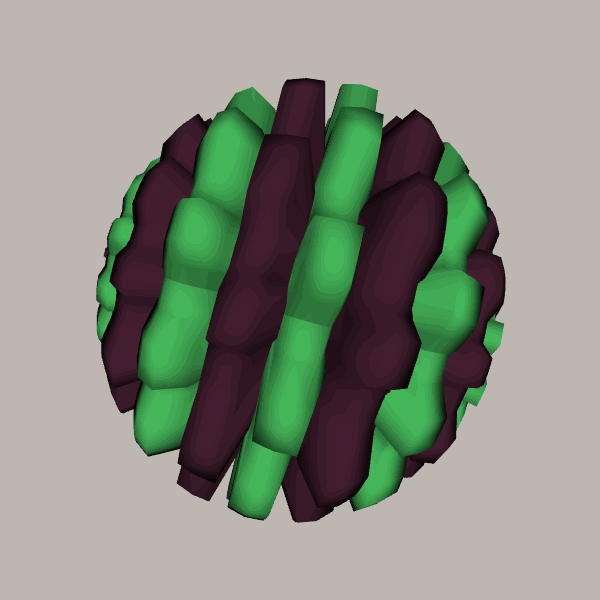
Background: light